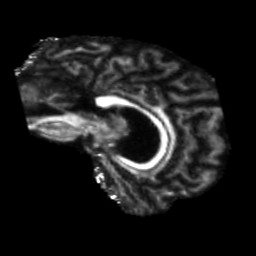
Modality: FA
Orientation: sagittal
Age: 55
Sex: male
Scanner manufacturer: siemens
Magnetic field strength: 3 T
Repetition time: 5.47 s
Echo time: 0.0854 s